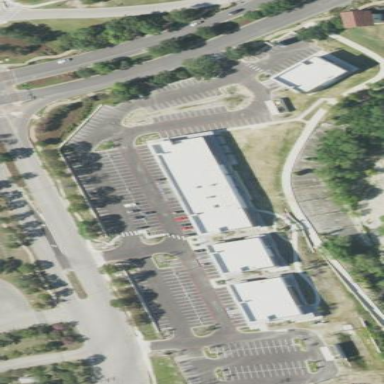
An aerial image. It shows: Retail building.